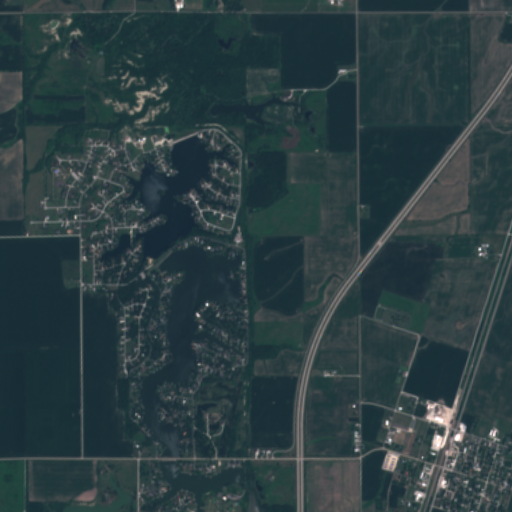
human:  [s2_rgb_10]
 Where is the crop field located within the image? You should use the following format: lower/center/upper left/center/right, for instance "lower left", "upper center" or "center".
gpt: The crop field is located in the lower right of the image.
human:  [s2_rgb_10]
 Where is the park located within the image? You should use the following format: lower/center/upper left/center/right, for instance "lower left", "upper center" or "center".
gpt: The park is located in the lower center of the image.
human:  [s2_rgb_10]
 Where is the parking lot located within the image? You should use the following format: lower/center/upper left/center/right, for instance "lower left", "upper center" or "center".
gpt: The parking lot is located in the center right of the image.
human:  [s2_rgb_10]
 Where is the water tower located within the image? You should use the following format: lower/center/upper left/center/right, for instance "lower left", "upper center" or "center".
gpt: The water tower is located in the upper left of the image.
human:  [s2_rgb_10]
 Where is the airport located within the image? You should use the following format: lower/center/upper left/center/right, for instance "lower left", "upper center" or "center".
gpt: There is no airport in the image.